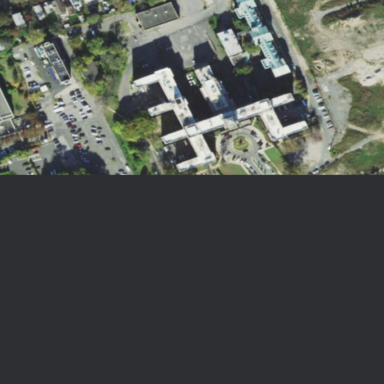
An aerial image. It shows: Hospital providing healthcare services.